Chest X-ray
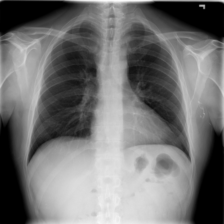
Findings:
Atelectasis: negative
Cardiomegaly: negative
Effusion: negative
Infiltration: negative
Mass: negative
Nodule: negative
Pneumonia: negative
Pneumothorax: negative
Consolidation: negative
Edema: negative
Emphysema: negative
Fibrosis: negative
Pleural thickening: negative
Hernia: negative